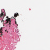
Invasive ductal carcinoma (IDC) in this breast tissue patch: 0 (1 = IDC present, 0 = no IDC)